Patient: sex M, age 26
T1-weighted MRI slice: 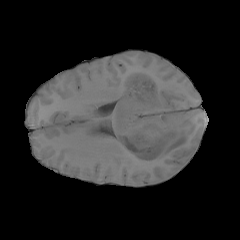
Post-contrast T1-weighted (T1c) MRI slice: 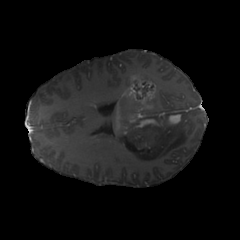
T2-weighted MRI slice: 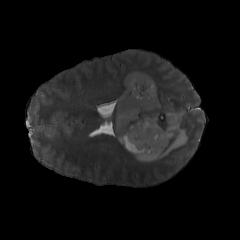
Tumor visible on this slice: yes
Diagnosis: Astrocytoma, IDH-mutant
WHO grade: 4